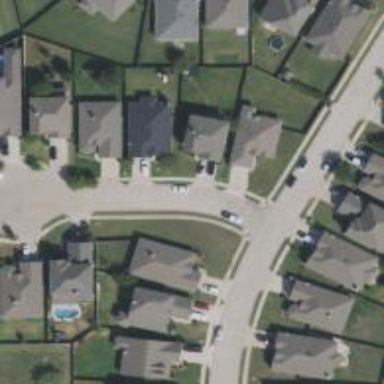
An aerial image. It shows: Residential road with separate sidewalk.